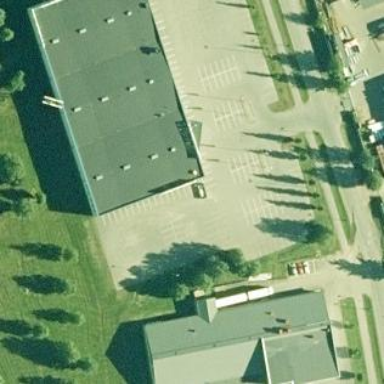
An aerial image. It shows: Retail building.